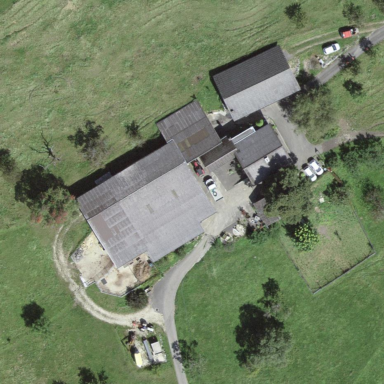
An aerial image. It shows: Farmyard area.